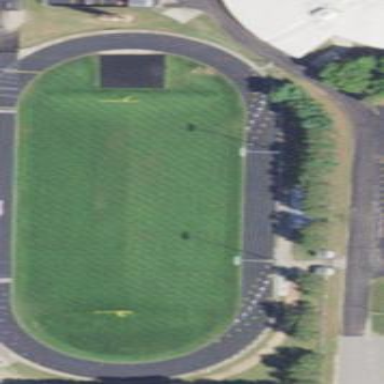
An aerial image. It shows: Pitch for American football.